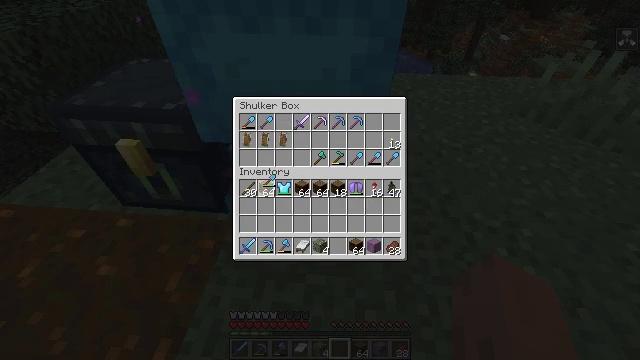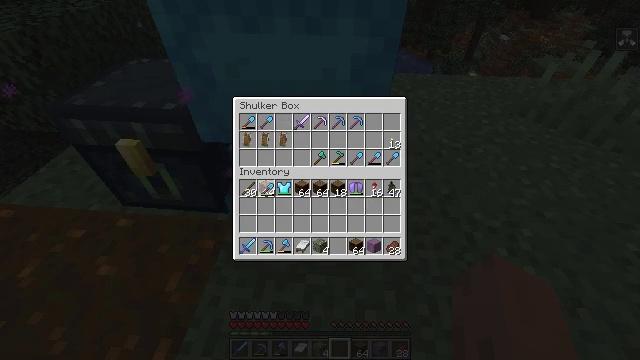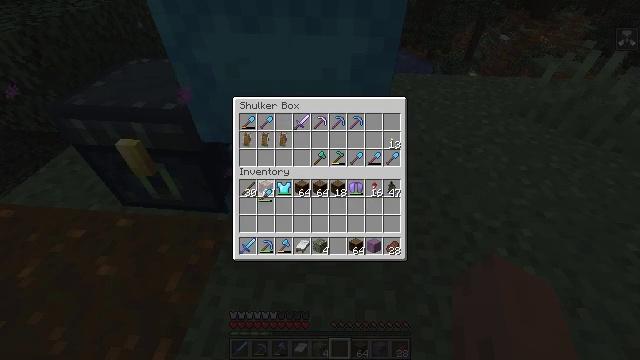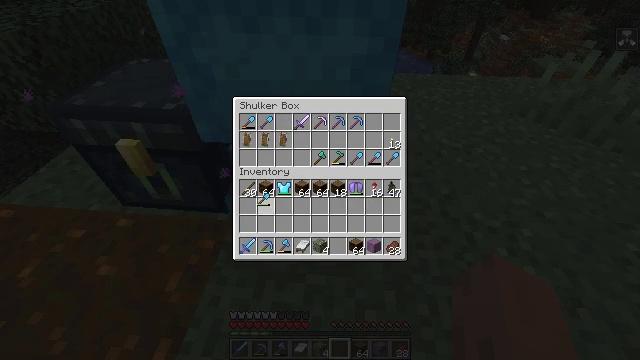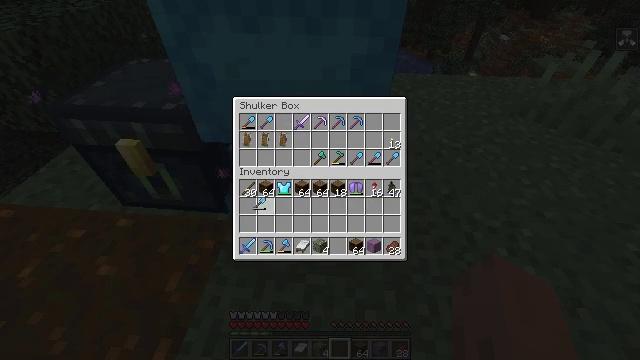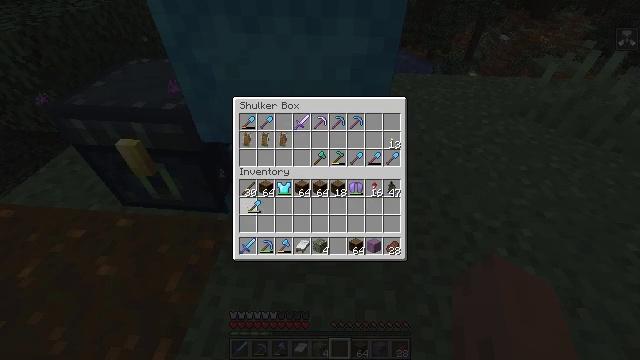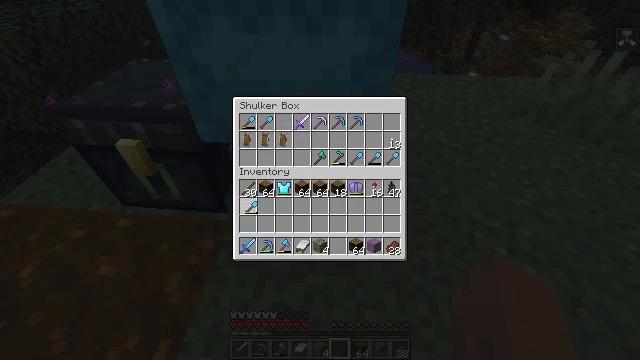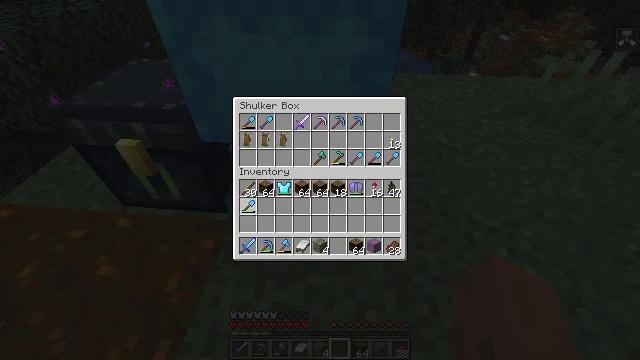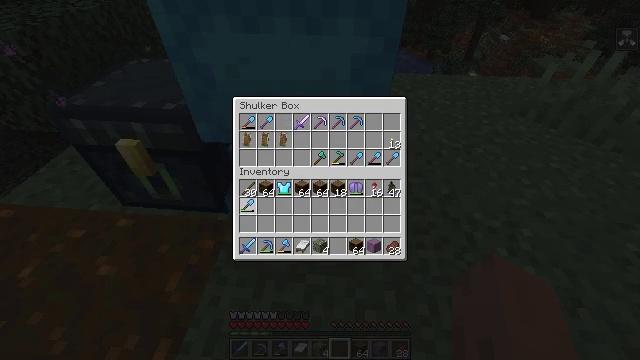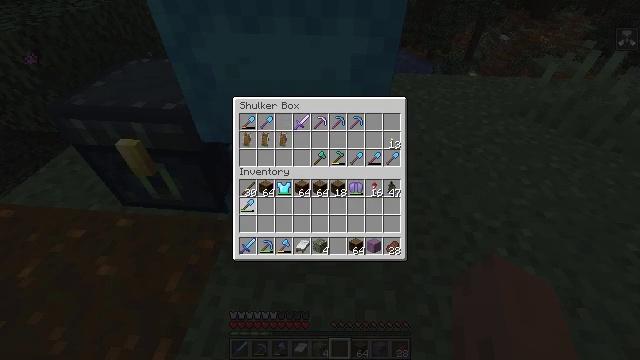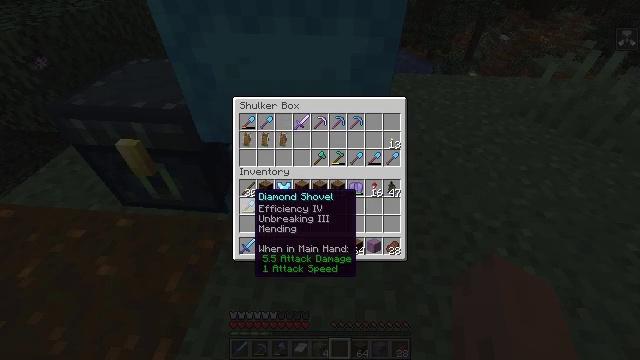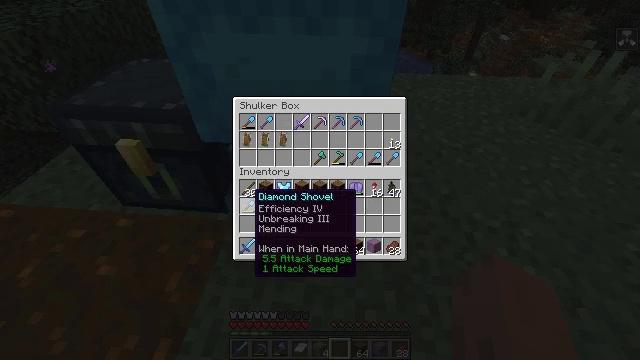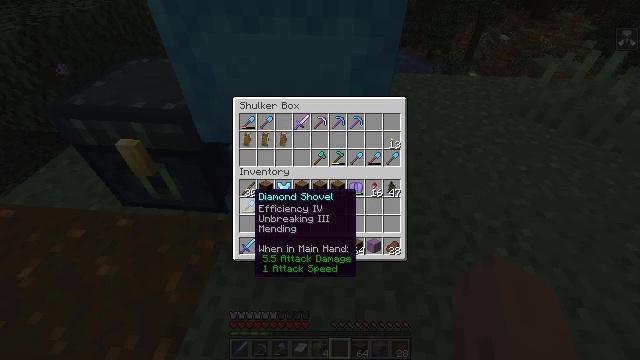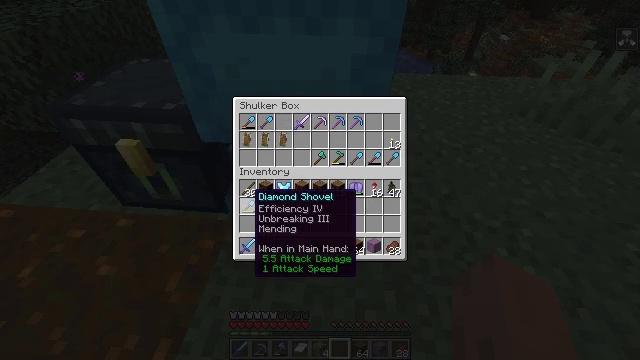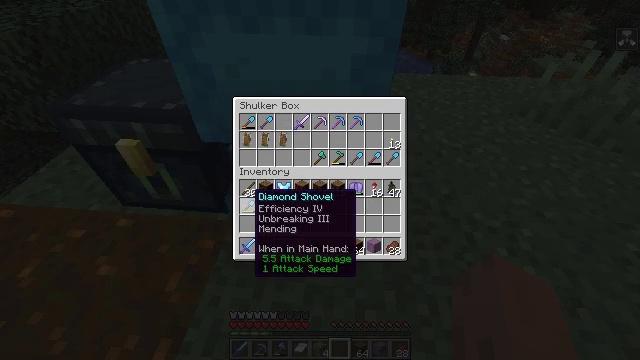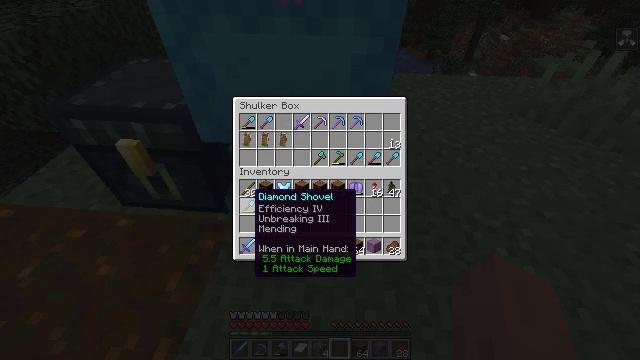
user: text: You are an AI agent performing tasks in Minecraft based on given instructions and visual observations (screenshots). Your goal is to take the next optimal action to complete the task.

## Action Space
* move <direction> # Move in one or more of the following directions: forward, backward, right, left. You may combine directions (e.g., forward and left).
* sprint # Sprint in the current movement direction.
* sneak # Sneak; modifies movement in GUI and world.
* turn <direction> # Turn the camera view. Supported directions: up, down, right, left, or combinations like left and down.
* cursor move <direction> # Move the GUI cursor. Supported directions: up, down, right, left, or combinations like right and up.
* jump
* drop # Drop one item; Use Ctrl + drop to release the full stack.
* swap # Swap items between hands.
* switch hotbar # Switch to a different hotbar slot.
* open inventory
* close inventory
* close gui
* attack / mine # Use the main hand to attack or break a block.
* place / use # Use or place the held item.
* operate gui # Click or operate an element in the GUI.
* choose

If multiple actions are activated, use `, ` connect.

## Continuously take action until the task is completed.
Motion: motion action
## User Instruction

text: Destroy the light blue shulker box to pick it up.
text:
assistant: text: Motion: cursor move down
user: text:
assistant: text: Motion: no_op
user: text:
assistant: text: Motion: no_op
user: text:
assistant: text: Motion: no_op
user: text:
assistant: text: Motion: no_op
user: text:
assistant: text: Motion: no_op
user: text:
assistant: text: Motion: no_op
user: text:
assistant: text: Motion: operate gui
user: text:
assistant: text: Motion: operate gui
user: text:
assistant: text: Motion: no_op
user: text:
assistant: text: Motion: no_op
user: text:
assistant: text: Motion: no_op
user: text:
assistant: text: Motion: no_op
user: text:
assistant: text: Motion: no_op
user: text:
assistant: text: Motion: no_op
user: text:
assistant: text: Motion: no_op
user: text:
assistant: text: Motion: no_op
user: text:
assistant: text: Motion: no_op
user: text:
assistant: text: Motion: no_op
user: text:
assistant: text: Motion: no_op
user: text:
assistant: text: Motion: no_op
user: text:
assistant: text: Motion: no_op
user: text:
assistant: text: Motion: cursor move right and up
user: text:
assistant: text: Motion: cursor move right and up
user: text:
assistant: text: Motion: cursor move up
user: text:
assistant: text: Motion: no_op
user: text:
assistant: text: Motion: no_op
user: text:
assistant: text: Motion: no_op
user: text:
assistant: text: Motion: no_op
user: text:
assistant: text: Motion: no_op